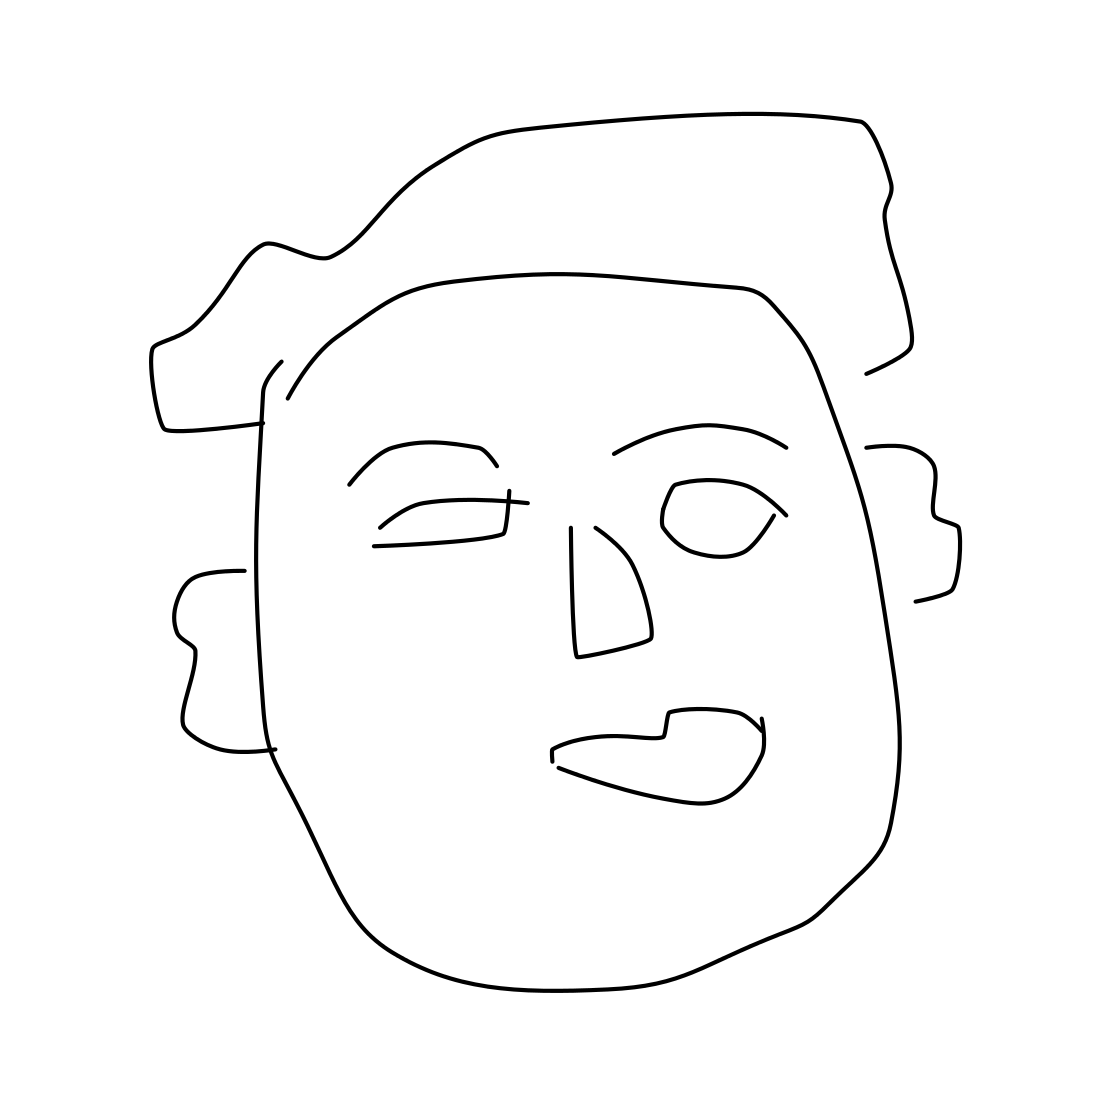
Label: head